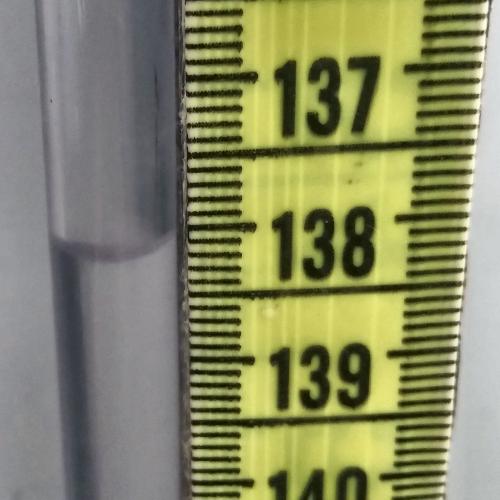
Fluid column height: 138.2 cm